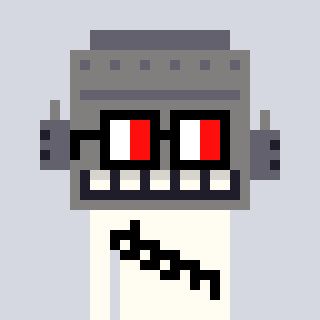
a pixel art character with square glasses with black frames and red eyes, a robot-shaped head and a grayscale-colored body on a cool background